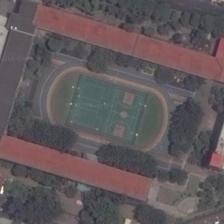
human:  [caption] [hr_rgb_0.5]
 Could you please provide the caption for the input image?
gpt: both sides of the playground have red buildings and are integrated by lush plants .

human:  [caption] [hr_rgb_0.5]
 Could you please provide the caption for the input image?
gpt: a playground with basketball field in it is surrounded by some buildings and many green plants .

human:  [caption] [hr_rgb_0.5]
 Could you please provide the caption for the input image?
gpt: a green locate in the mid of two parallel red buildings .

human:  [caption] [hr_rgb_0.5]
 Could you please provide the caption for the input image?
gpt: many green trees and several long buildings are around a playground with a basketball field in it .

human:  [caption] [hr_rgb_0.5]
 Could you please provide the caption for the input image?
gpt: a playground with a basketball field in it is surrounded by some trees and several long buildings .